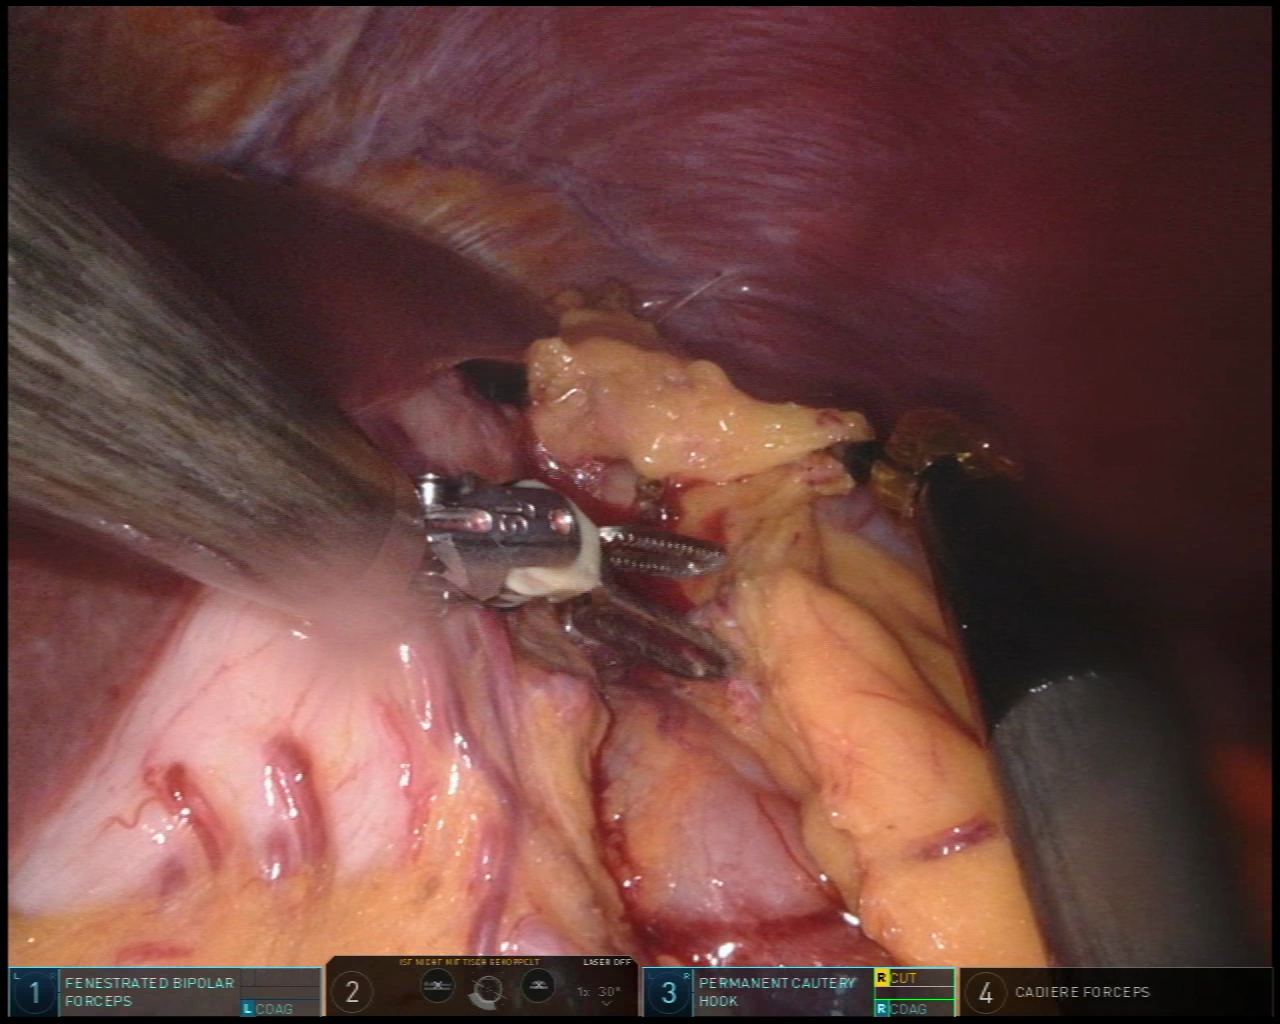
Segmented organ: abdominal_wall
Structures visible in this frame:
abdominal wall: yes
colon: yes
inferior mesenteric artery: no
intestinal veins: no
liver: yes
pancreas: no
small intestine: no
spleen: no
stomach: yes
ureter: no
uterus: no
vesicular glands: no